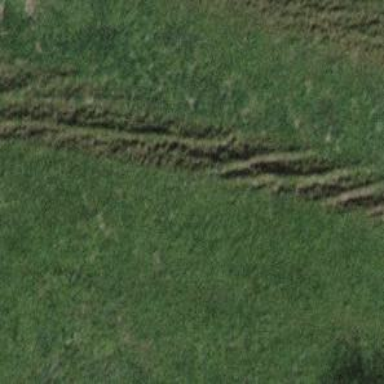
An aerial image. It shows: Grass track road with grade 5 tracktype.